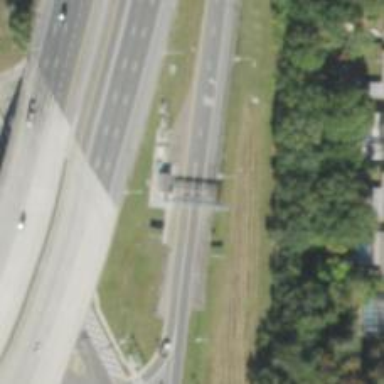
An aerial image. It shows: Toll gantry on the road.